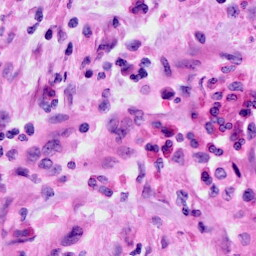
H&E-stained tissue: Cervix